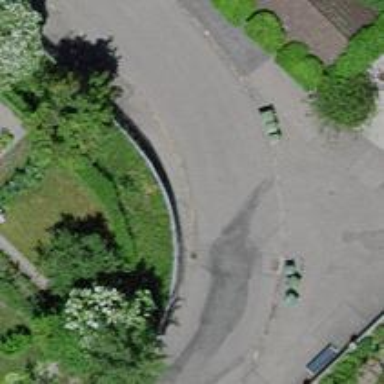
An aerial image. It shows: Kerb serving as barrier.